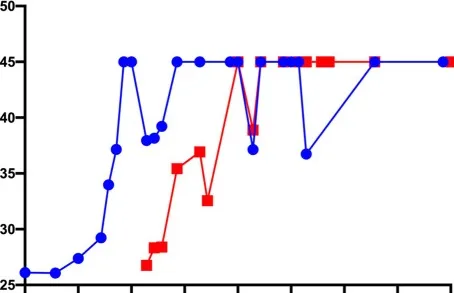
Cycle threshold value of SARS-CoV-2. Blue: Nasopharyngeal swab. Red: Sputum.
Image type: pathology (immunostaining)